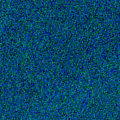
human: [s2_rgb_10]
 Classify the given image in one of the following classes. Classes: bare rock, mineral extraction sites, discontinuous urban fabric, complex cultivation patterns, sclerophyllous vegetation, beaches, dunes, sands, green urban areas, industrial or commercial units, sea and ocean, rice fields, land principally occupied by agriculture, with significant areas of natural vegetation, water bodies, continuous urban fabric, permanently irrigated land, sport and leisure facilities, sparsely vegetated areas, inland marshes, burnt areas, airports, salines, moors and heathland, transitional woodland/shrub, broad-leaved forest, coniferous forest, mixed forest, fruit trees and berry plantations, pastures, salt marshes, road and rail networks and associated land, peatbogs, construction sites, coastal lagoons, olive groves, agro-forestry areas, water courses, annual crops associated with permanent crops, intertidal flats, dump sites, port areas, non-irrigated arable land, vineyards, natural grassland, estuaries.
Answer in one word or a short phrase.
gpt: sea and ocean